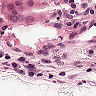
Metastatic tissue present: no